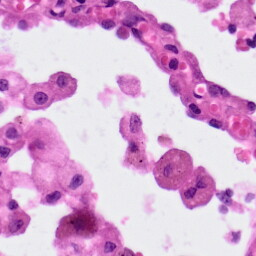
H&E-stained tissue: Lung